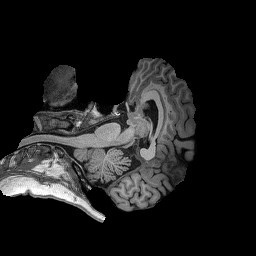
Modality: T1w
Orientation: axial
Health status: healthy